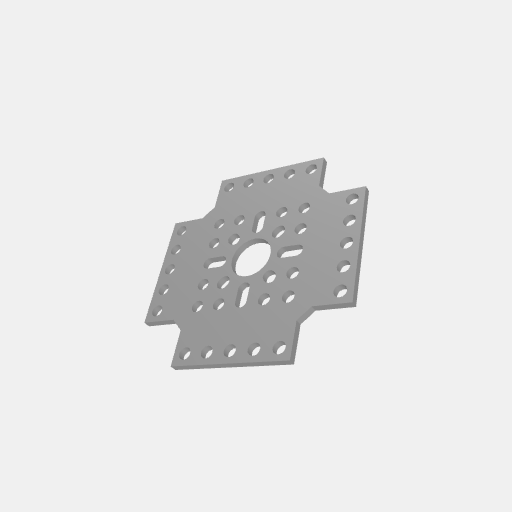
Part: FlatPatternBracket3-1